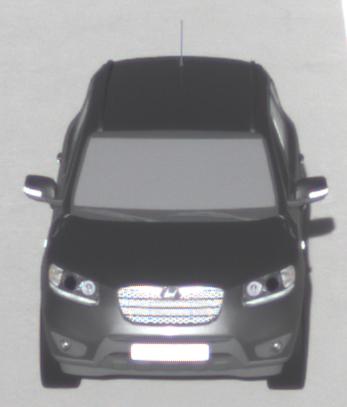
Make: Hyundai
Model: Santa Fe 2.4
Detailed model: Santa Fe (CM)
Model produced from: 2010/01
Model produced until: 2012/09
Doors: 5
Color: gray
Road condition: dry road
Daytime: morning or afternoon
Contrast: high contrast